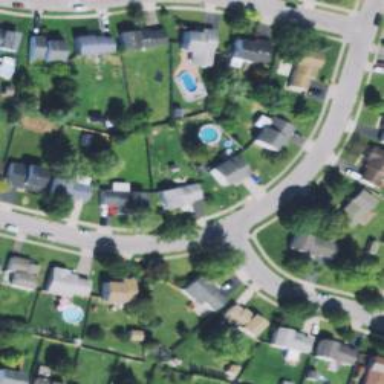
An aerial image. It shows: Residential road.